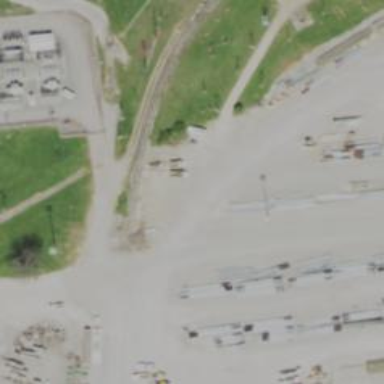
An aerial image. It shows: Rail spur service.